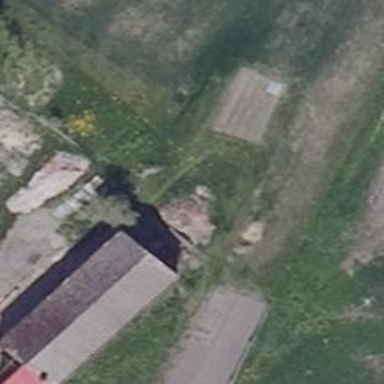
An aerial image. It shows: Manufacturing building.